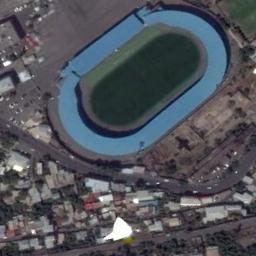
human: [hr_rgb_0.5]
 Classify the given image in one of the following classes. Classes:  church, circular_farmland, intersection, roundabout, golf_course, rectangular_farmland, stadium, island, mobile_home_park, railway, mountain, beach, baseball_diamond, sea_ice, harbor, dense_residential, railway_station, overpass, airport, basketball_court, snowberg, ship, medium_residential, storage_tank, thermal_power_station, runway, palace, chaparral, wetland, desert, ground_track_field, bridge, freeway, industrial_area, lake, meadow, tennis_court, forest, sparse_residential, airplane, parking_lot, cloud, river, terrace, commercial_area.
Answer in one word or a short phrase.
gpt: stadium